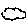
Label: cloud